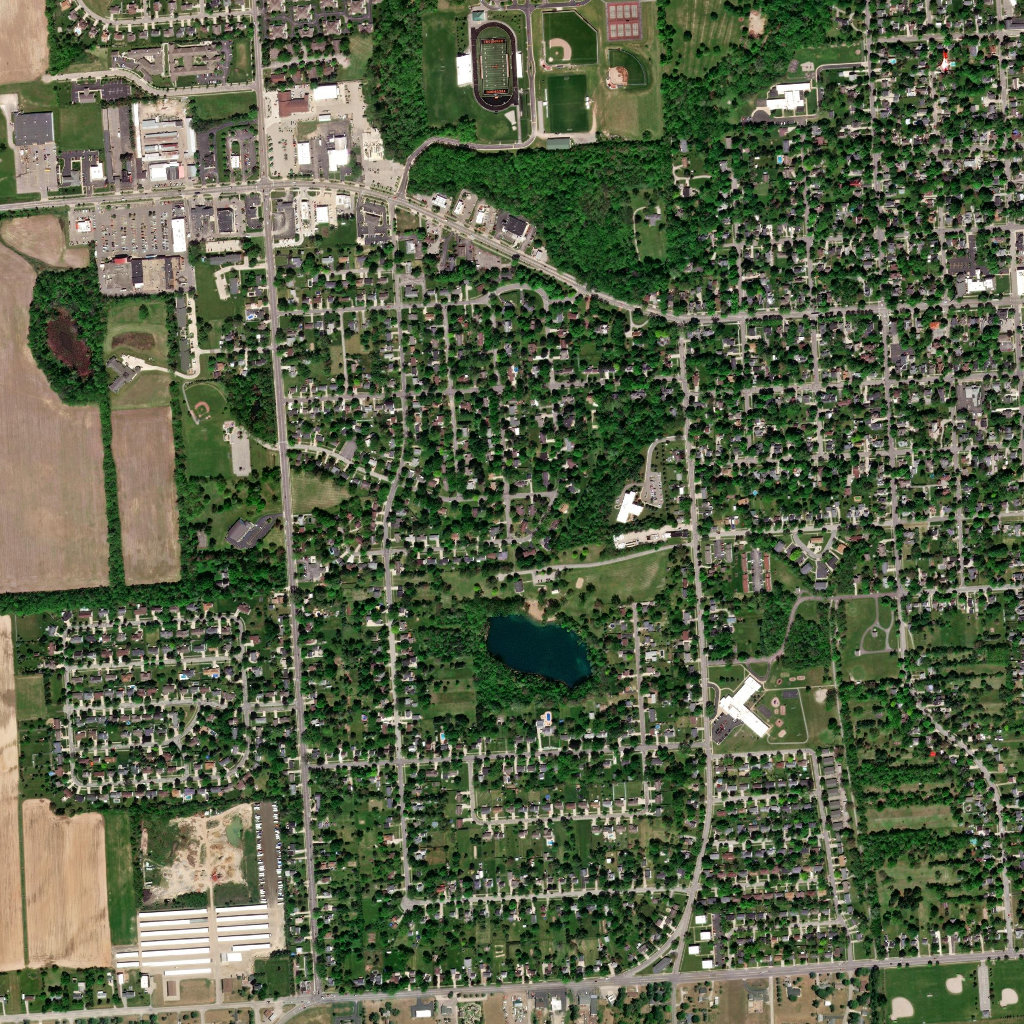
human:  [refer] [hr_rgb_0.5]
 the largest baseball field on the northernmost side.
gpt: <box>[[52, 1, 58, 6, 0]]</box>